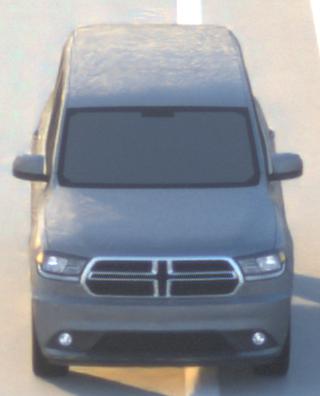
Make: Dodge
Model: Durango
Detailed model: Gen. 3
Model produced from: 2010
Doors: 5
Color: gray
Road condition: dry road
Daytime: sunrise or sunset
Contrast: medium contrast